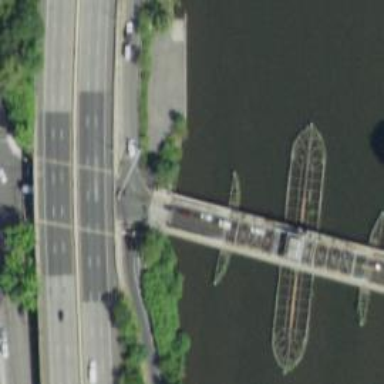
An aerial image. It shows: Secondary road crossing movable swing bridge.